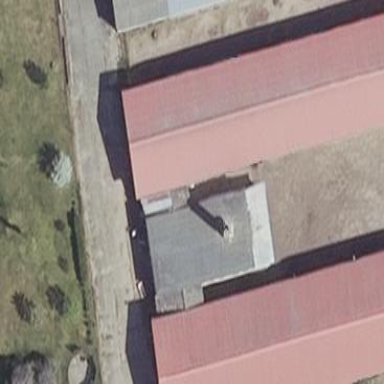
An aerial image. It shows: Building with gabled roof oriented along its length.